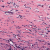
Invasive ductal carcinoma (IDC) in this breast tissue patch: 0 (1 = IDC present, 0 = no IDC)